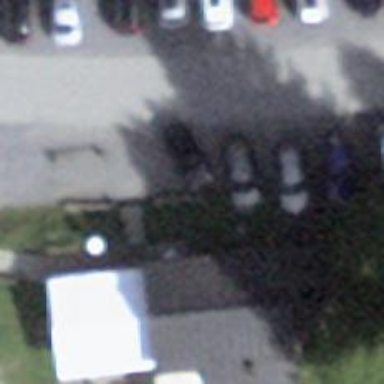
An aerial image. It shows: Charging station.